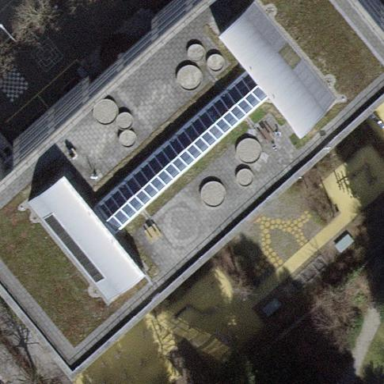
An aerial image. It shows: School building.